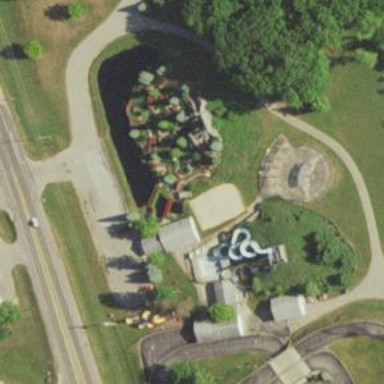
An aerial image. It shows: Miniature golf course.